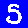
Digit: 5